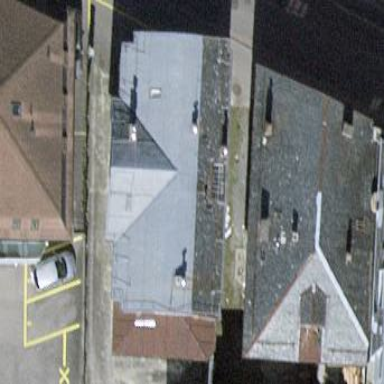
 with the roof oriented along or across the structure."